Question: App name?
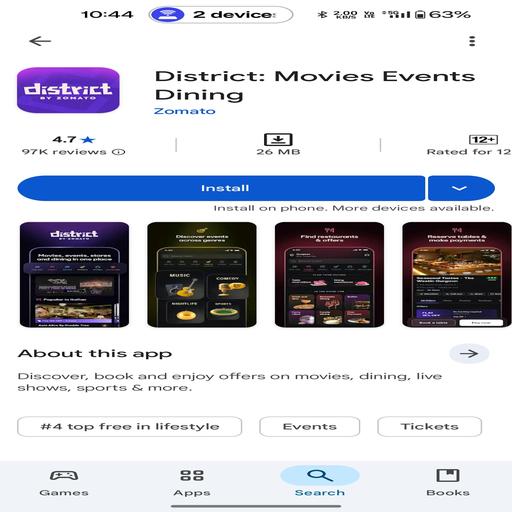
Answer: District